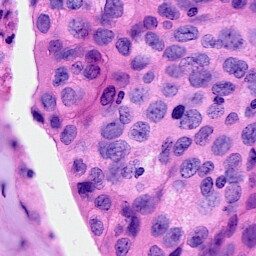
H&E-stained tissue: Breast